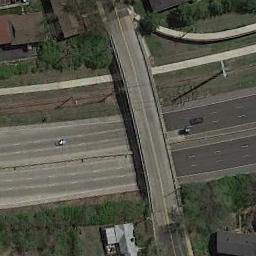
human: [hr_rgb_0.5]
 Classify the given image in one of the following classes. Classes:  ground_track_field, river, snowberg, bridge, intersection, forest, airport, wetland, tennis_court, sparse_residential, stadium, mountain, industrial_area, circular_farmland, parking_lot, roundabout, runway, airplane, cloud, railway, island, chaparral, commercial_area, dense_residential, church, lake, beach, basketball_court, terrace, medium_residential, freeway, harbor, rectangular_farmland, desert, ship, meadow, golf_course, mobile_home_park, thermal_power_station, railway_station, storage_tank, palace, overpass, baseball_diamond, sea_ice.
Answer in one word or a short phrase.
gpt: overpass